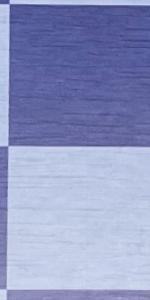
Label: Empty